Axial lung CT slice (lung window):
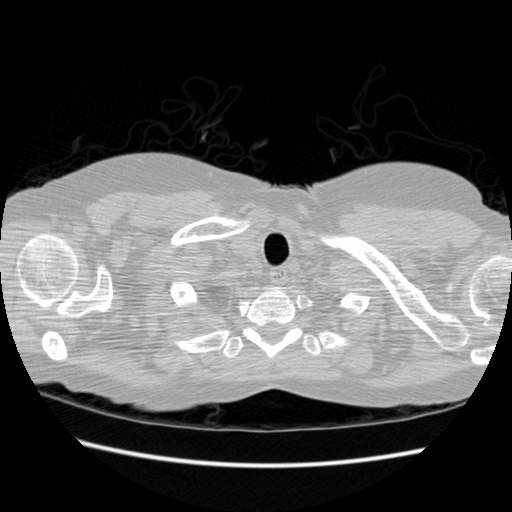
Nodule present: no